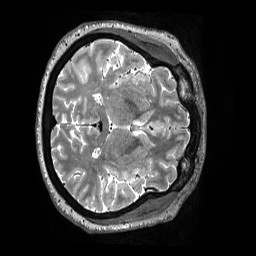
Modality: T2w
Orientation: axial
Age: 43
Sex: female
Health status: ill
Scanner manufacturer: siemens
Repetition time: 3.2 s
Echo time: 0.566 s